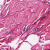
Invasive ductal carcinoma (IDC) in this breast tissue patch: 0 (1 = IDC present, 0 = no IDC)